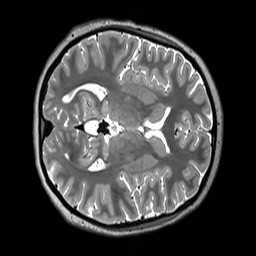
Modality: T2w
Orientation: axial
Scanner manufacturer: siemens
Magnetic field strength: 3 T
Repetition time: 3.2 s
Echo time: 0.406 s